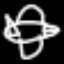
Label: airplane